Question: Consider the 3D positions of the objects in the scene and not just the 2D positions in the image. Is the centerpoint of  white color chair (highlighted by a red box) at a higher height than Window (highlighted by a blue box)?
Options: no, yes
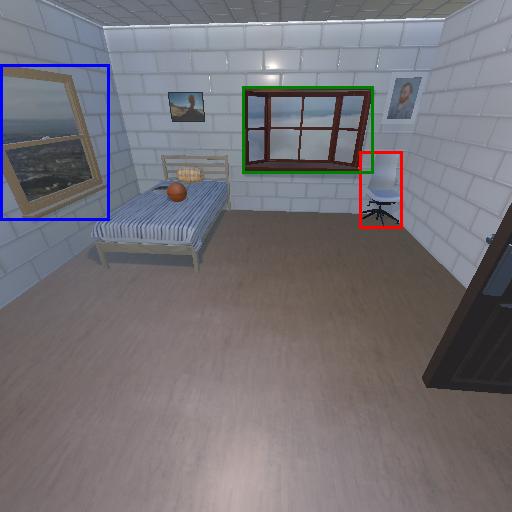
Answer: no